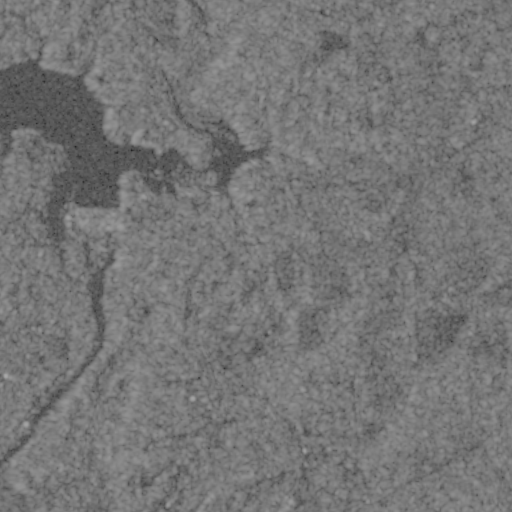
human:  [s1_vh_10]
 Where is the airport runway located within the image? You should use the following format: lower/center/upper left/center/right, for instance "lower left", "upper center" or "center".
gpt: The airport runway is located in the lower right of the image.
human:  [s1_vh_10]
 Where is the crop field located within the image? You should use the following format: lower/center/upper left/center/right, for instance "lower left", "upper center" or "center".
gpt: The crop field is located in the lower left of the image.
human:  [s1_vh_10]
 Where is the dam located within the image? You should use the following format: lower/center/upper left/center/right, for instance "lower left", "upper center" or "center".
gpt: The dam is located in the center left of the image.
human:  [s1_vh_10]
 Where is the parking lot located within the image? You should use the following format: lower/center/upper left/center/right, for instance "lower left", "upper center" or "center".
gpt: The parking lot is located in the upper left of the image.
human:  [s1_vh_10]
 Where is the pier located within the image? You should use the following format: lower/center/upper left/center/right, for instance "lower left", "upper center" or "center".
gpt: The pier is located in the center left of the image.
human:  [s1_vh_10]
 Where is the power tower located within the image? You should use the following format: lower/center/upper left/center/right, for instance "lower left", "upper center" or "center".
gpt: There is no power tower in the image.

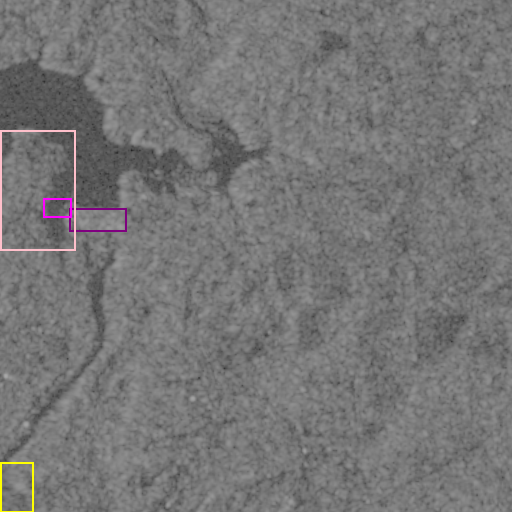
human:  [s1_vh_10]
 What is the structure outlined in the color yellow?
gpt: The structure outlined in yellow is a crop field.
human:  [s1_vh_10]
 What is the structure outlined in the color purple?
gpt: The structure outlined in purple is a dam.
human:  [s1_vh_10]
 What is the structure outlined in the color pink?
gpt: The structure outlined in pink is a park.
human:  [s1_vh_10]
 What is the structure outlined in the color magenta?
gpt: The structure outlined in magenta is a parking lot.
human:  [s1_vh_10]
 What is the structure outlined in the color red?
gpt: There is no red outline.